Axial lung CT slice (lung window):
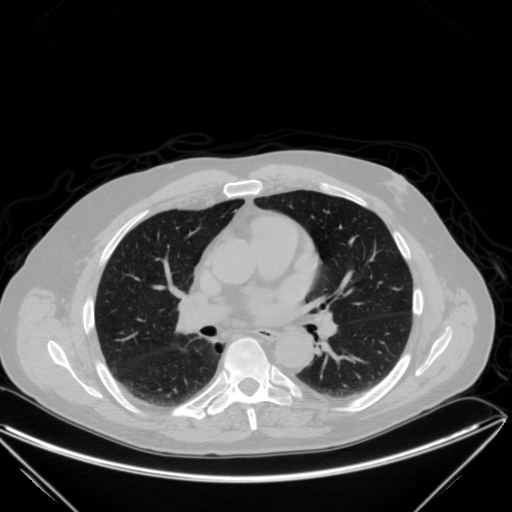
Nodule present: no